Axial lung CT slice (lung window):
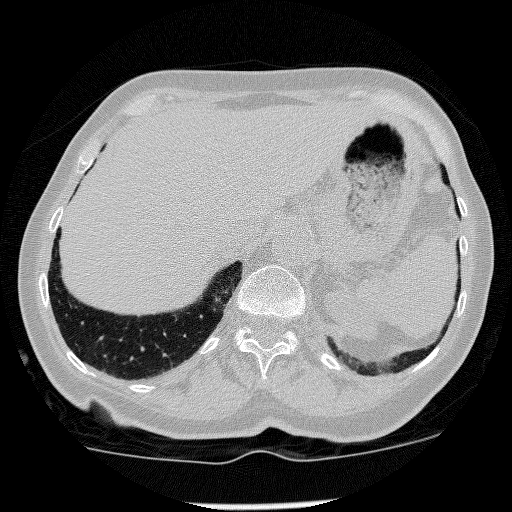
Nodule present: no